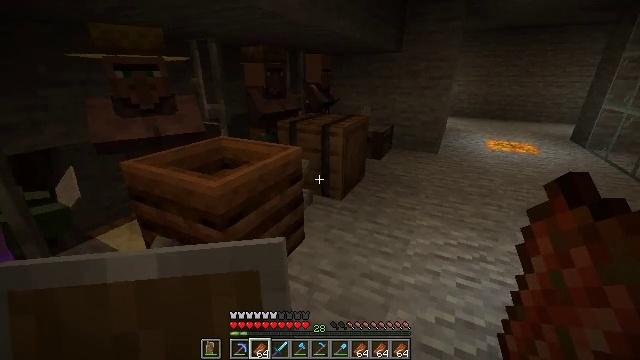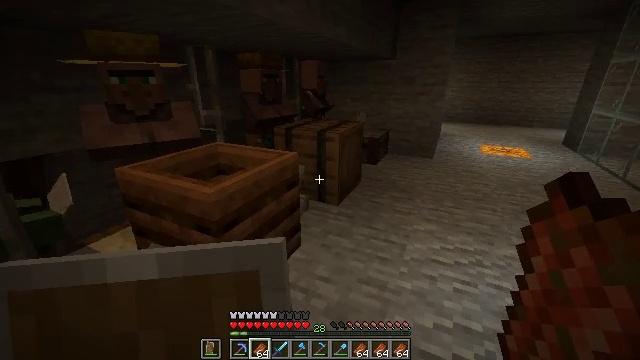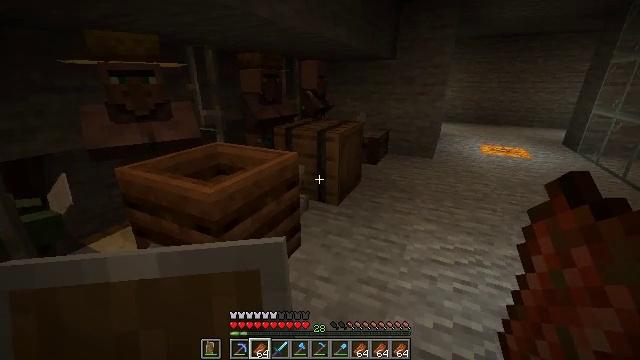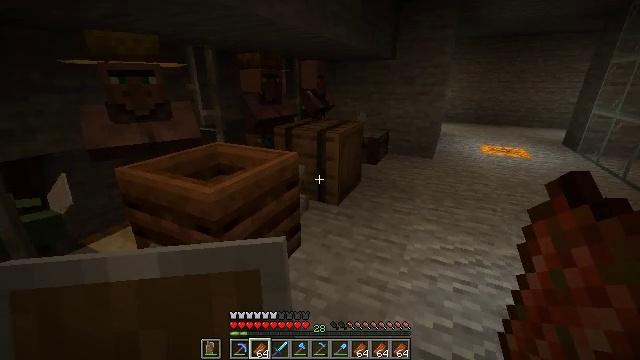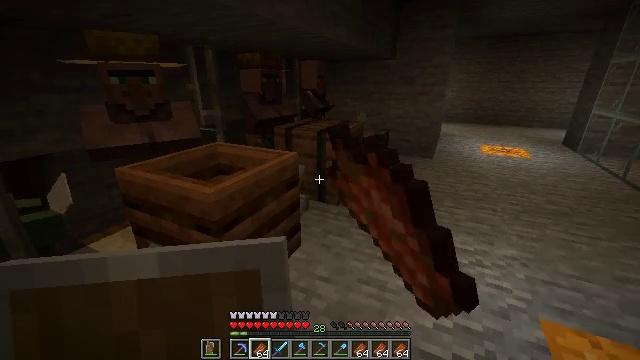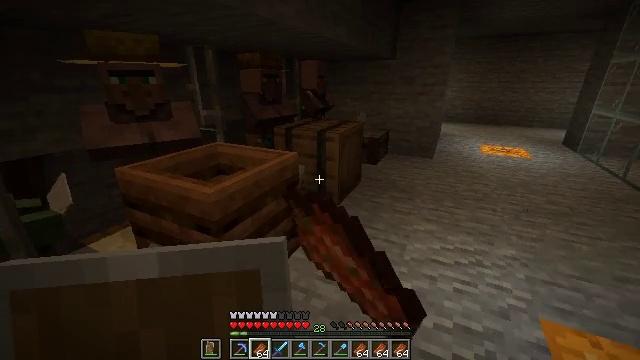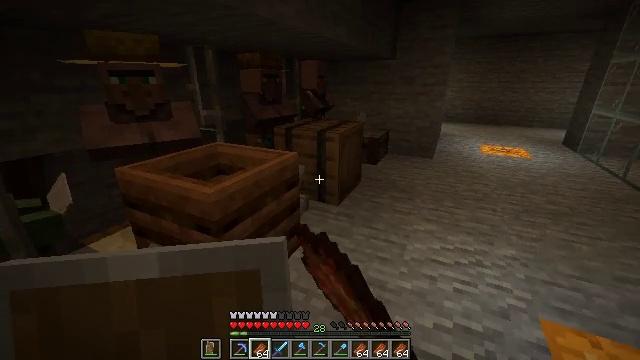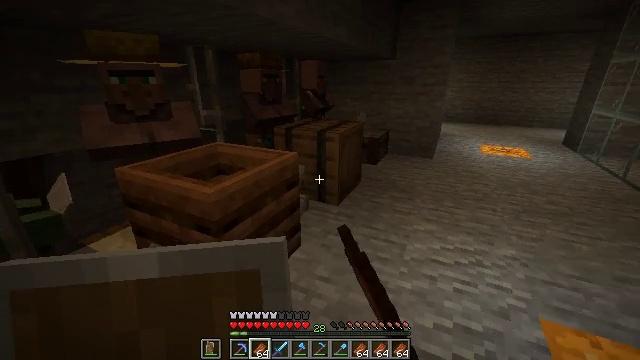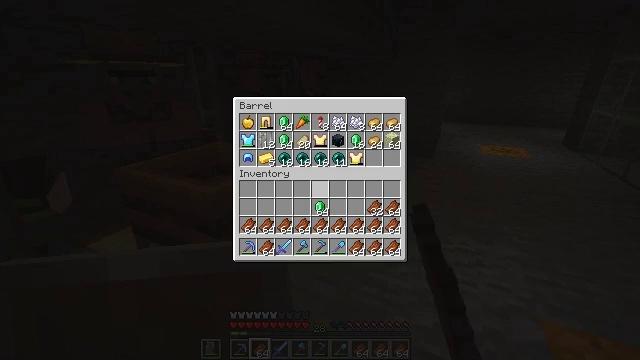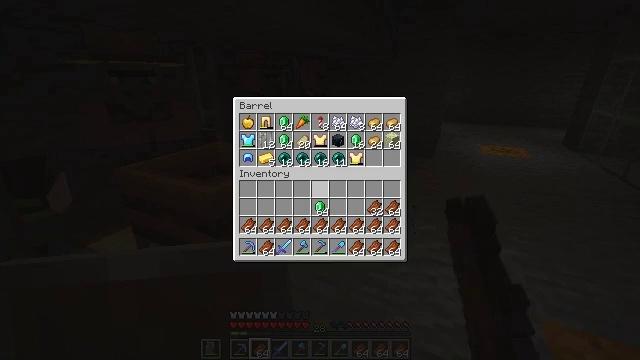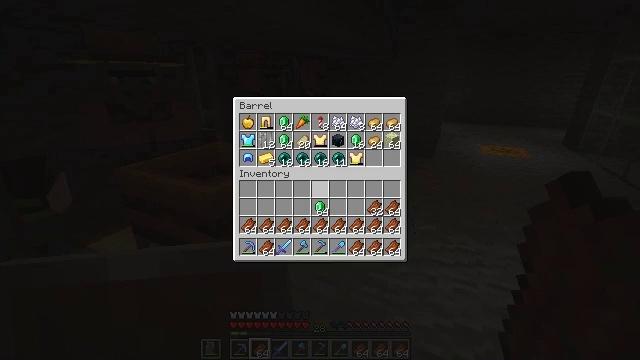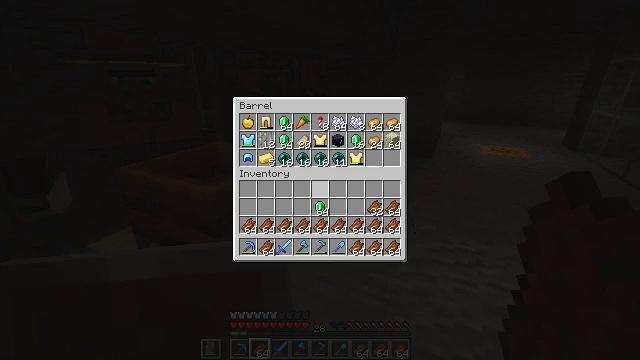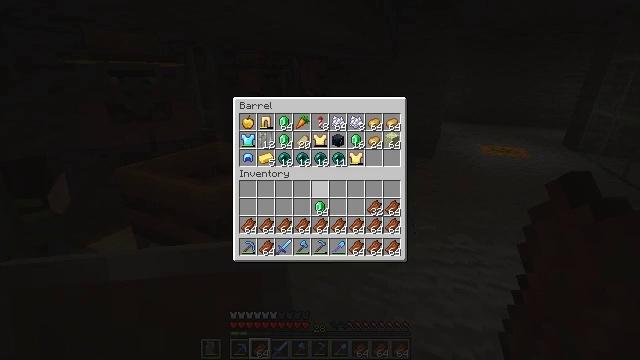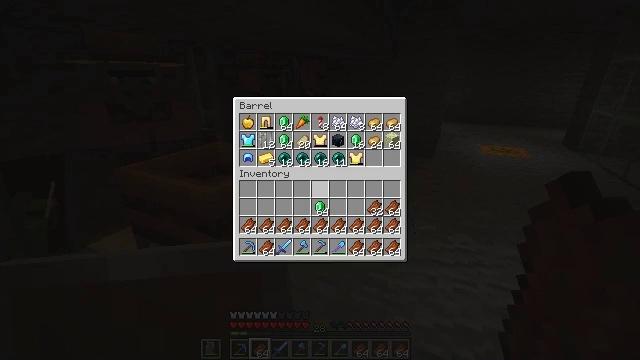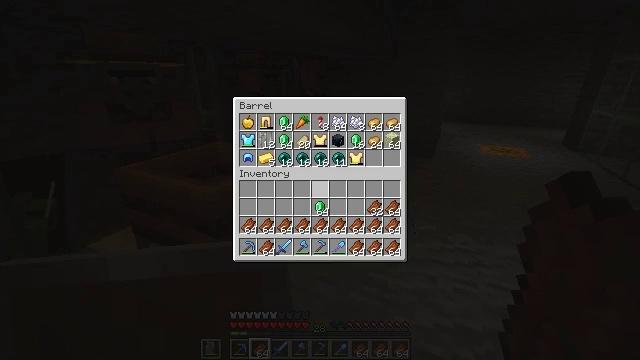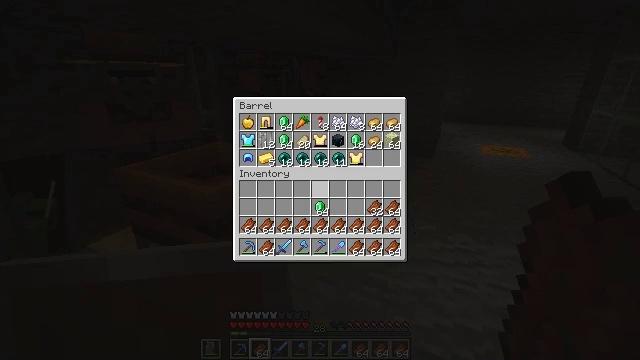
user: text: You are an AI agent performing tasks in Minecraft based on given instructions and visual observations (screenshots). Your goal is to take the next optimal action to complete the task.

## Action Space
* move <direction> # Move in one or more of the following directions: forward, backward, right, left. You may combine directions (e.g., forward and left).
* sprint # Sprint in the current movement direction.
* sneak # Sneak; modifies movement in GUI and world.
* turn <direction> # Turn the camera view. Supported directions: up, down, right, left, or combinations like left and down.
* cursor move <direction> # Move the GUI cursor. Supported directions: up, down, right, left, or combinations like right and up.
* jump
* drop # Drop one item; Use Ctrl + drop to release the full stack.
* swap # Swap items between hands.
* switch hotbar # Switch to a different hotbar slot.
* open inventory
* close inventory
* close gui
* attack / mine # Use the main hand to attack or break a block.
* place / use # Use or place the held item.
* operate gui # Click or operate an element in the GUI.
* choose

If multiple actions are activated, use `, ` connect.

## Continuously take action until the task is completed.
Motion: motion action
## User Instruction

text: Break the blue shulker box to pick it up.
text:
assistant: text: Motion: turn up
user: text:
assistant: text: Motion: no_op
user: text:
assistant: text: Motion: use / place
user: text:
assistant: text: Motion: use / place
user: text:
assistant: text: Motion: use / place
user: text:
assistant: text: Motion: use / place
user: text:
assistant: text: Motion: no_op
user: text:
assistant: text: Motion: no_op
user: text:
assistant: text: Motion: no_op
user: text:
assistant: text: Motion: no_op
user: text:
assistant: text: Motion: no_op
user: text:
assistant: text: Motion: no_op
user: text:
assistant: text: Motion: no_op
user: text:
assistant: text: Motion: no_op
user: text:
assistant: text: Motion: no_op
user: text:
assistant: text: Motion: no_op
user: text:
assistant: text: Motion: no_op
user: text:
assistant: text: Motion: no_op
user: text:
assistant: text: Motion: turn down
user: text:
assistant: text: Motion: turn down
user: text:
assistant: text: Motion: sneak
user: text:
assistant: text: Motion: sneak
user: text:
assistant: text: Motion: sneak, attack / mine
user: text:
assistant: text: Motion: sneak, attack / mine
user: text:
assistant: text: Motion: sneak, attack / mine
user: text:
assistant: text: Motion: sneak
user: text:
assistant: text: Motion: sneak
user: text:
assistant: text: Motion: no_op
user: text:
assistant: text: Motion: no_op
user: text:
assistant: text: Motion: no_op